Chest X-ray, AP view. Patient: 52 years old, sex F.
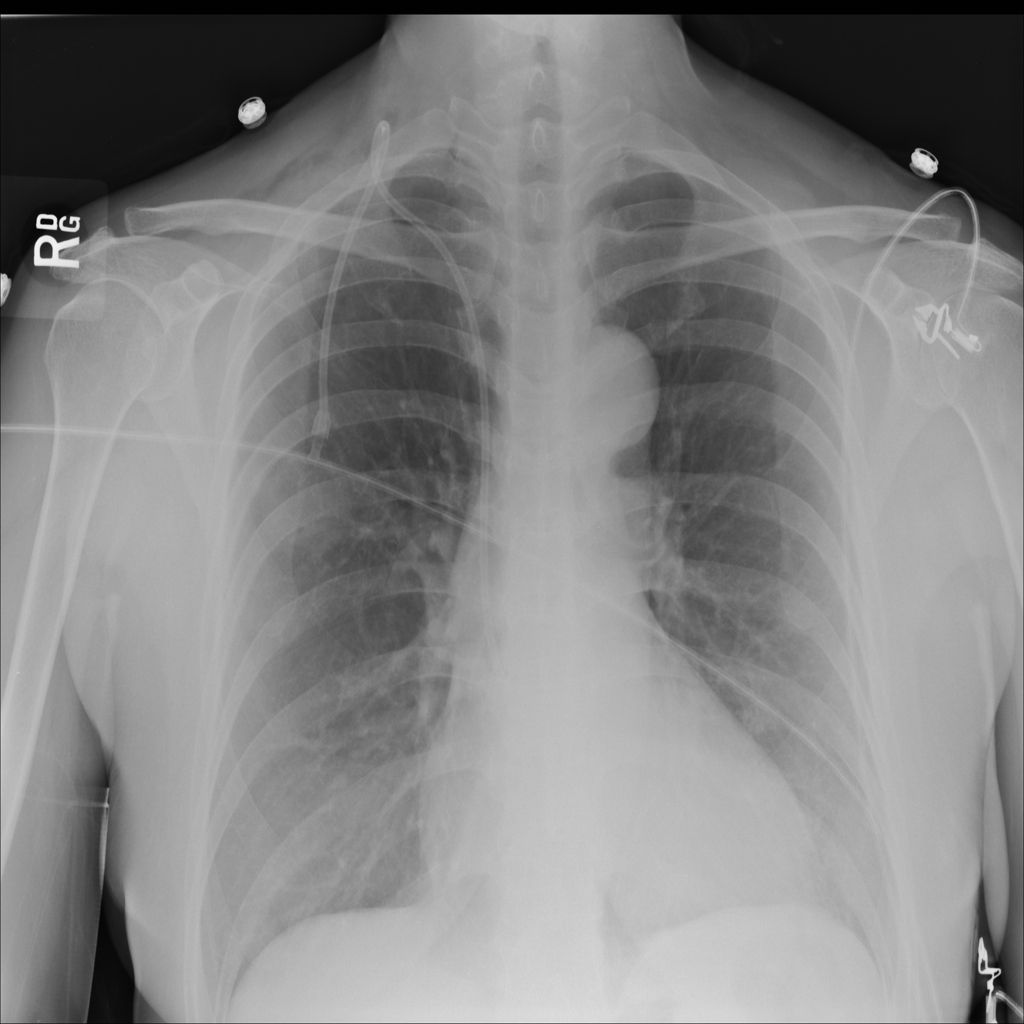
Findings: Emphysema